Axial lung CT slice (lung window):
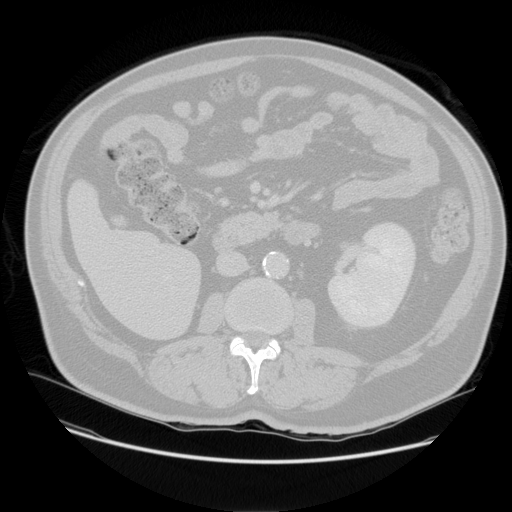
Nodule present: no